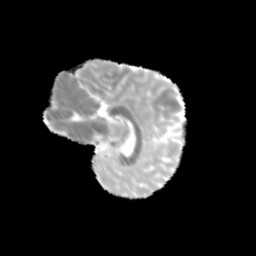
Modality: MD
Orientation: sagittal
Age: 11
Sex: female
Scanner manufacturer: siemens
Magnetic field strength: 3 T
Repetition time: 3.8 s
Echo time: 0.07 s